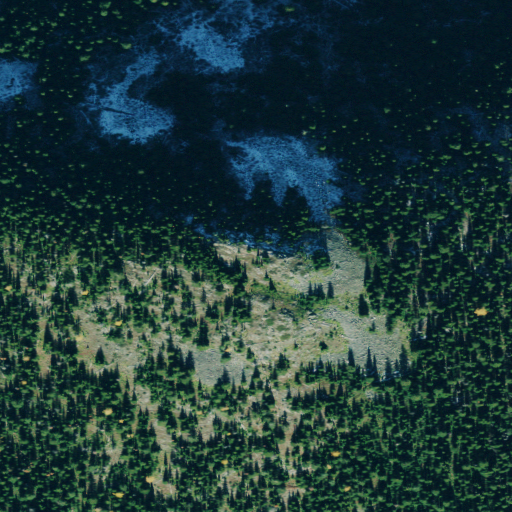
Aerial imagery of mountain in Montana named Red Top Mountain containing only evergreen forest